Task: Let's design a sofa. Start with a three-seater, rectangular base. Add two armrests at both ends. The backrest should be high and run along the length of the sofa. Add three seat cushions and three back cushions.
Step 446:
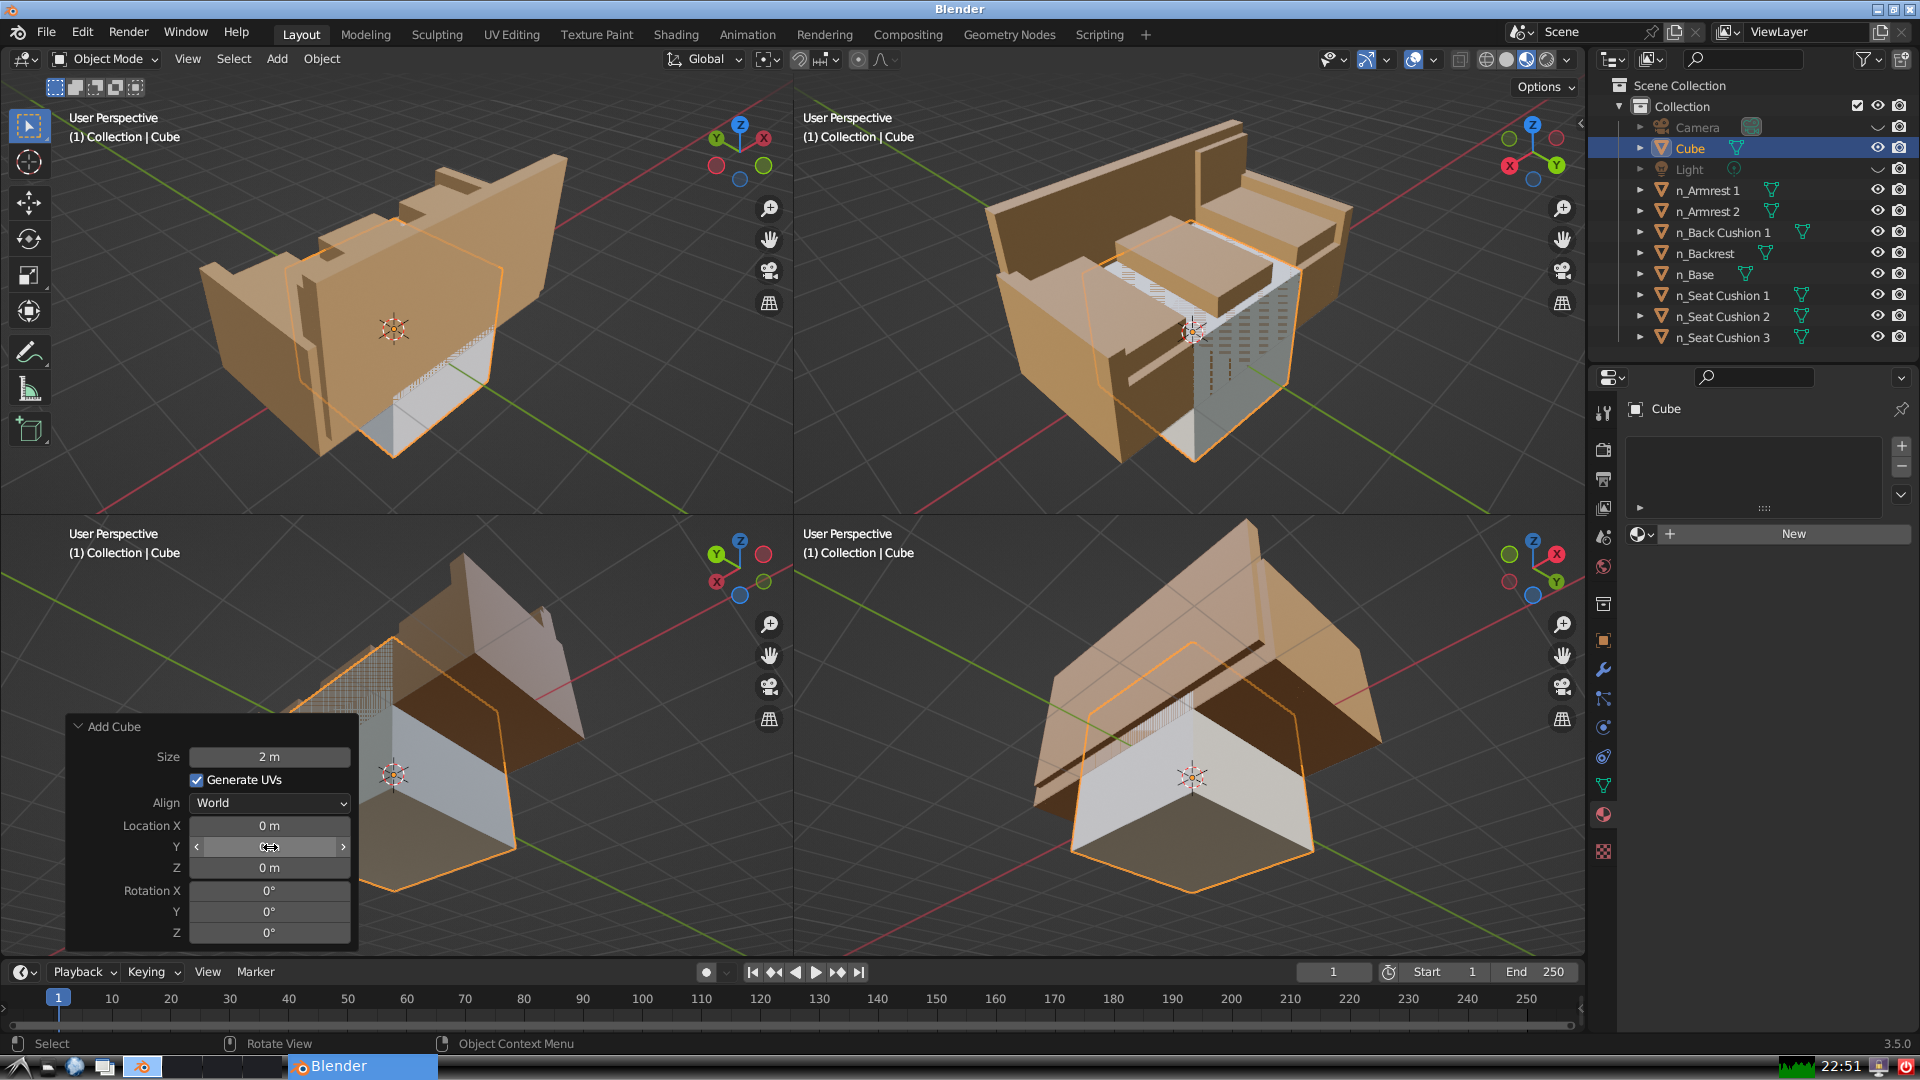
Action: click: no